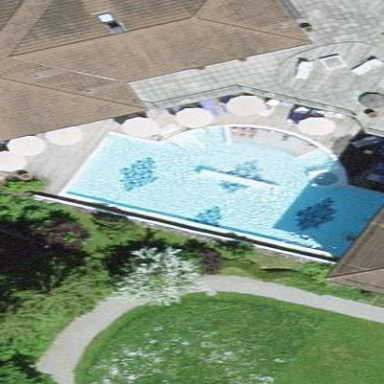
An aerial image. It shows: Outdoor swimming pool in leisure land.